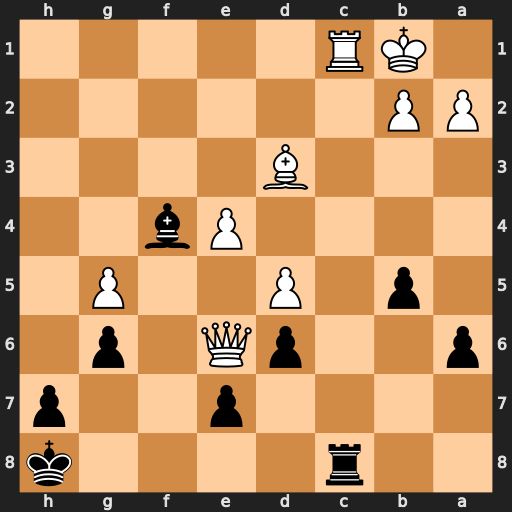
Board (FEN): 2r4k/4p2p/p2pQ1p1/1p1P2P1/4Pb2/3B4/PP6/1KR5
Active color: b
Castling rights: -
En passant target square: -
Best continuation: Rxc1#